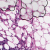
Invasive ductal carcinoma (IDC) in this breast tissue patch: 1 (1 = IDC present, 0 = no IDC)